Question: I am currently learning Docker for a project and got a configuration to start on my PHP website that I intend to change. The problem is that even when I set up different versions in Dockerfile I get the same PHP version.
This is the output when I do the command.

It keeps using the PHP version 7.0.33. That's the version that it shows in the browser as well.
This is my docker-compose.yml file:
'''
# tell docker what version of the docker-compose.yml were using
version: '3'
# define the network
networks:
web-network:
# start the services section
services:
# define the name of our service
# corresponds to the "--name" parameter
docker-php-cli:
# define the directory where the build should happened,
# i.e. where the Dockerfile of the service is located
# all paths are relative to the location of docker-compose.yml
build:
context: ./php-apache
# reserve a tty - otherwise the container shuts down immediately
# corresponds to the "-i" flag
tty: true
# mount the app directory of the host to /var/www in the container
# corresponds to the "-v" option
volumes:
- ./app:/var/www
# connect to the network
# corresponds to the "--network" option
networks:
- web-network
docker-nginx:
build:
context: ./nginx
# defines the port mapping
# corresponds to the "-p" flag
ports:
- "8080:80"
tty: true
volumes:
- ./app:/var/www
- ./nginx/conf.d:/etc/nginx/conf.d
networks:
- web-network
docker-php-fpm:
build:
context: ./php-fpm
tty: true
volumes:
- ./app:/var/www
networks:
- web-network
'''
These are the Docker files:
php-apache folder
'''
FROM php:5.6-apache
RUN pecl install xdebug-2.6.0 && docker-php-ext-enable xdebug
'''
php-fpm folder
'''
FROM php:5.6-fpm
RUN pecl install xdebug-2.6.0 && docker-php-ext-enable xdebug
'''
I would like to change it for PHP 5.6 but I couldn't, then I tested with many other versions and it didn't work.
I did try removing the RUN part from each Dockerfile.
Can someone help me with that?
Thank you!
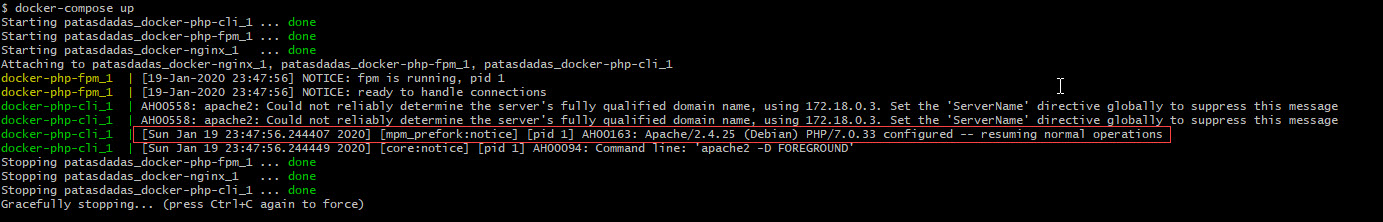
Answer: You are using 'docker-compose up' what that command does is, it's start containers from previously build images(to see images on you local use 'docker image ls')
after changing Dockerfile what you need to do is run 'docker-compose down'
and up again with --build flag. 'docker-compose up --build'
> Relevant document <URL>